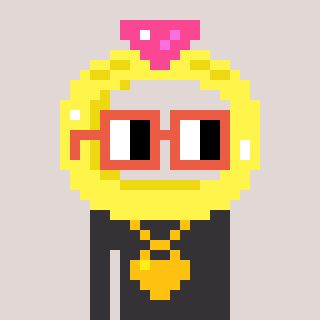
a pixel art character with square orange glasses, a ring-shaped head and a grayscale-colored body on a warm background